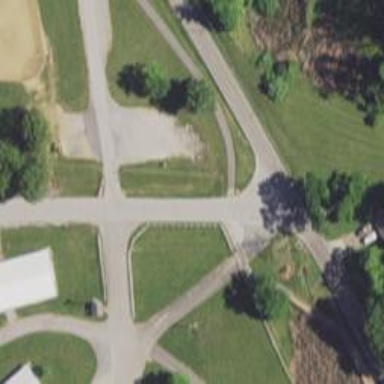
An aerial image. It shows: Marked asphalt cycleway with crossing.